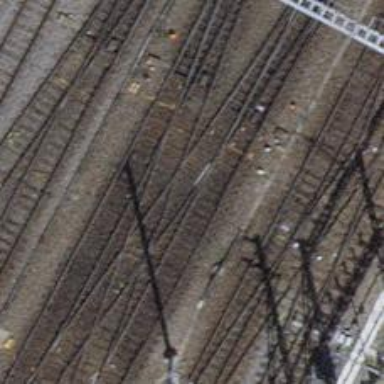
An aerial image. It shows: Railway crossing.